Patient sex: M
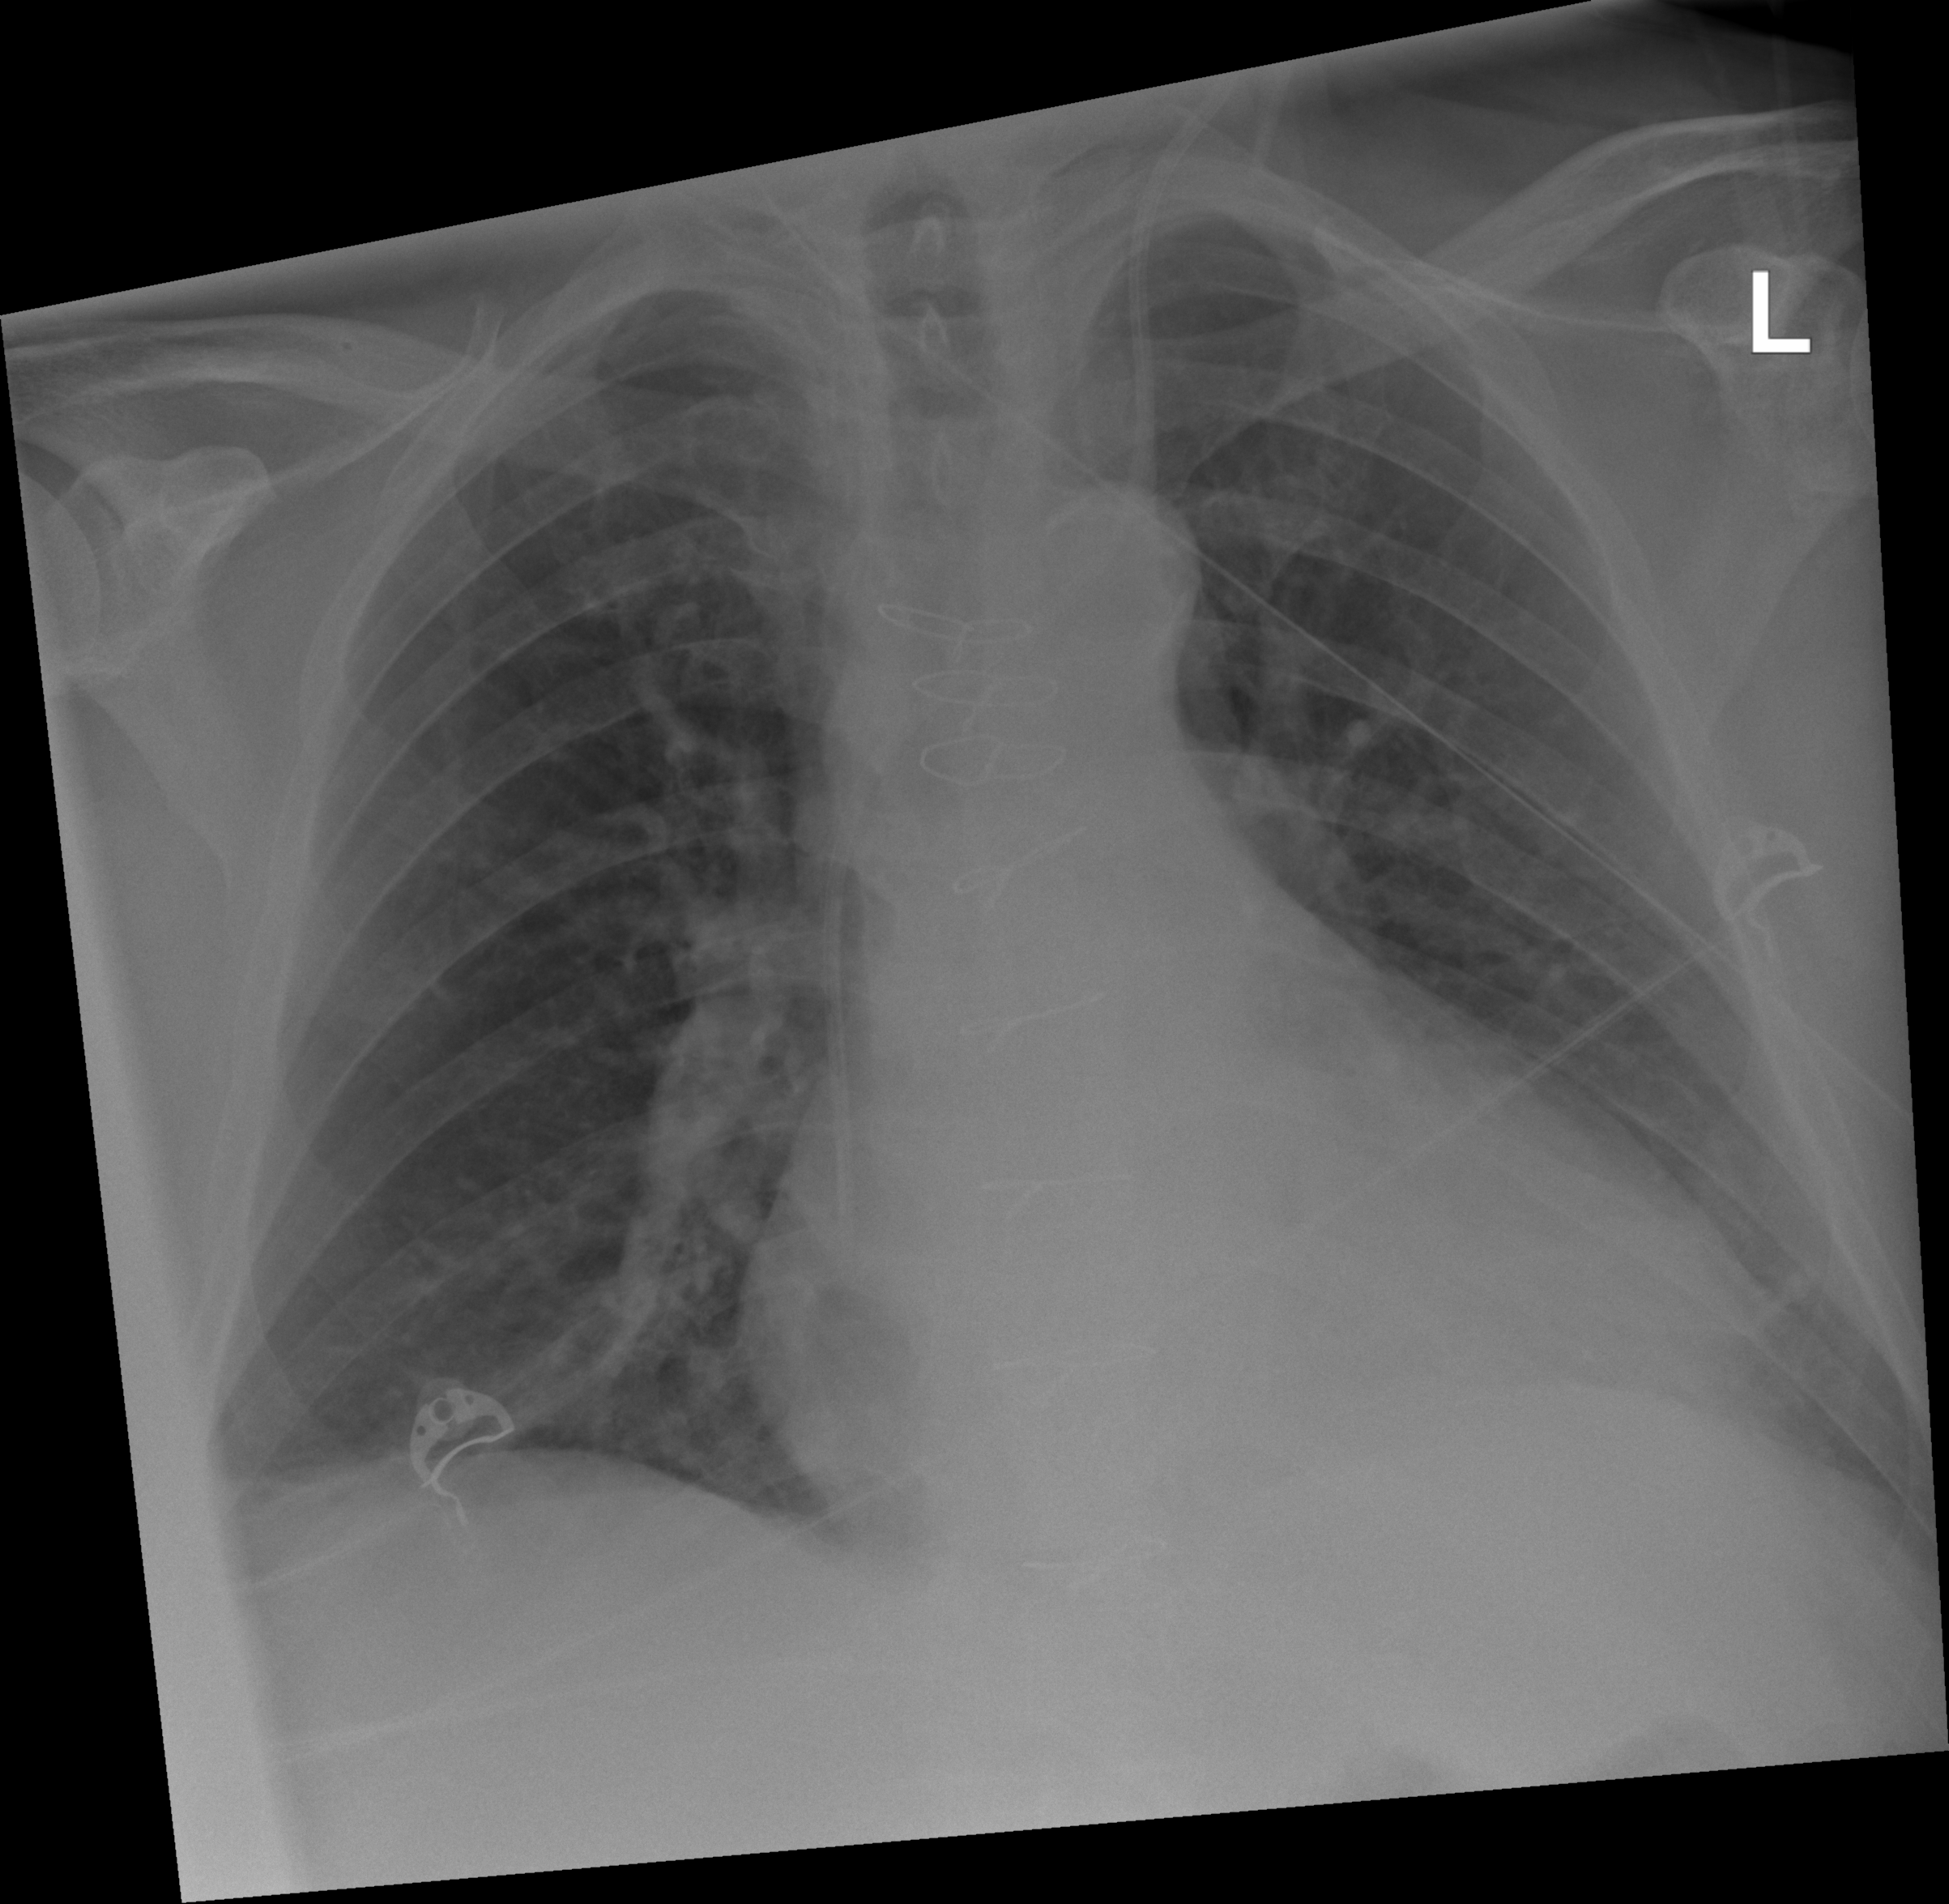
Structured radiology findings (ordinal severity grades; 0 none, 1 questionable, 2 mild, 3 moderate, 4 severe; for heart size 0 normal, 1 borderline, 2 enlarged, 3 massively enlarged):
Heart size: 2
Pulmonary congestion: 0
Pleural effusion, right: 2
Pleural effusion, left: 0
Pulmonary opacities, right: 0
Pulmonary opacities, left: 0
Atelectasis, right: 2
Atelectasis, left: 2